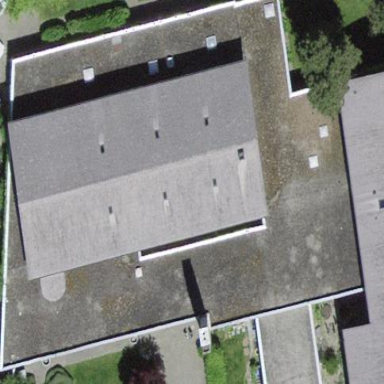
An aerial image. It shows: School building.